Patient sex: F
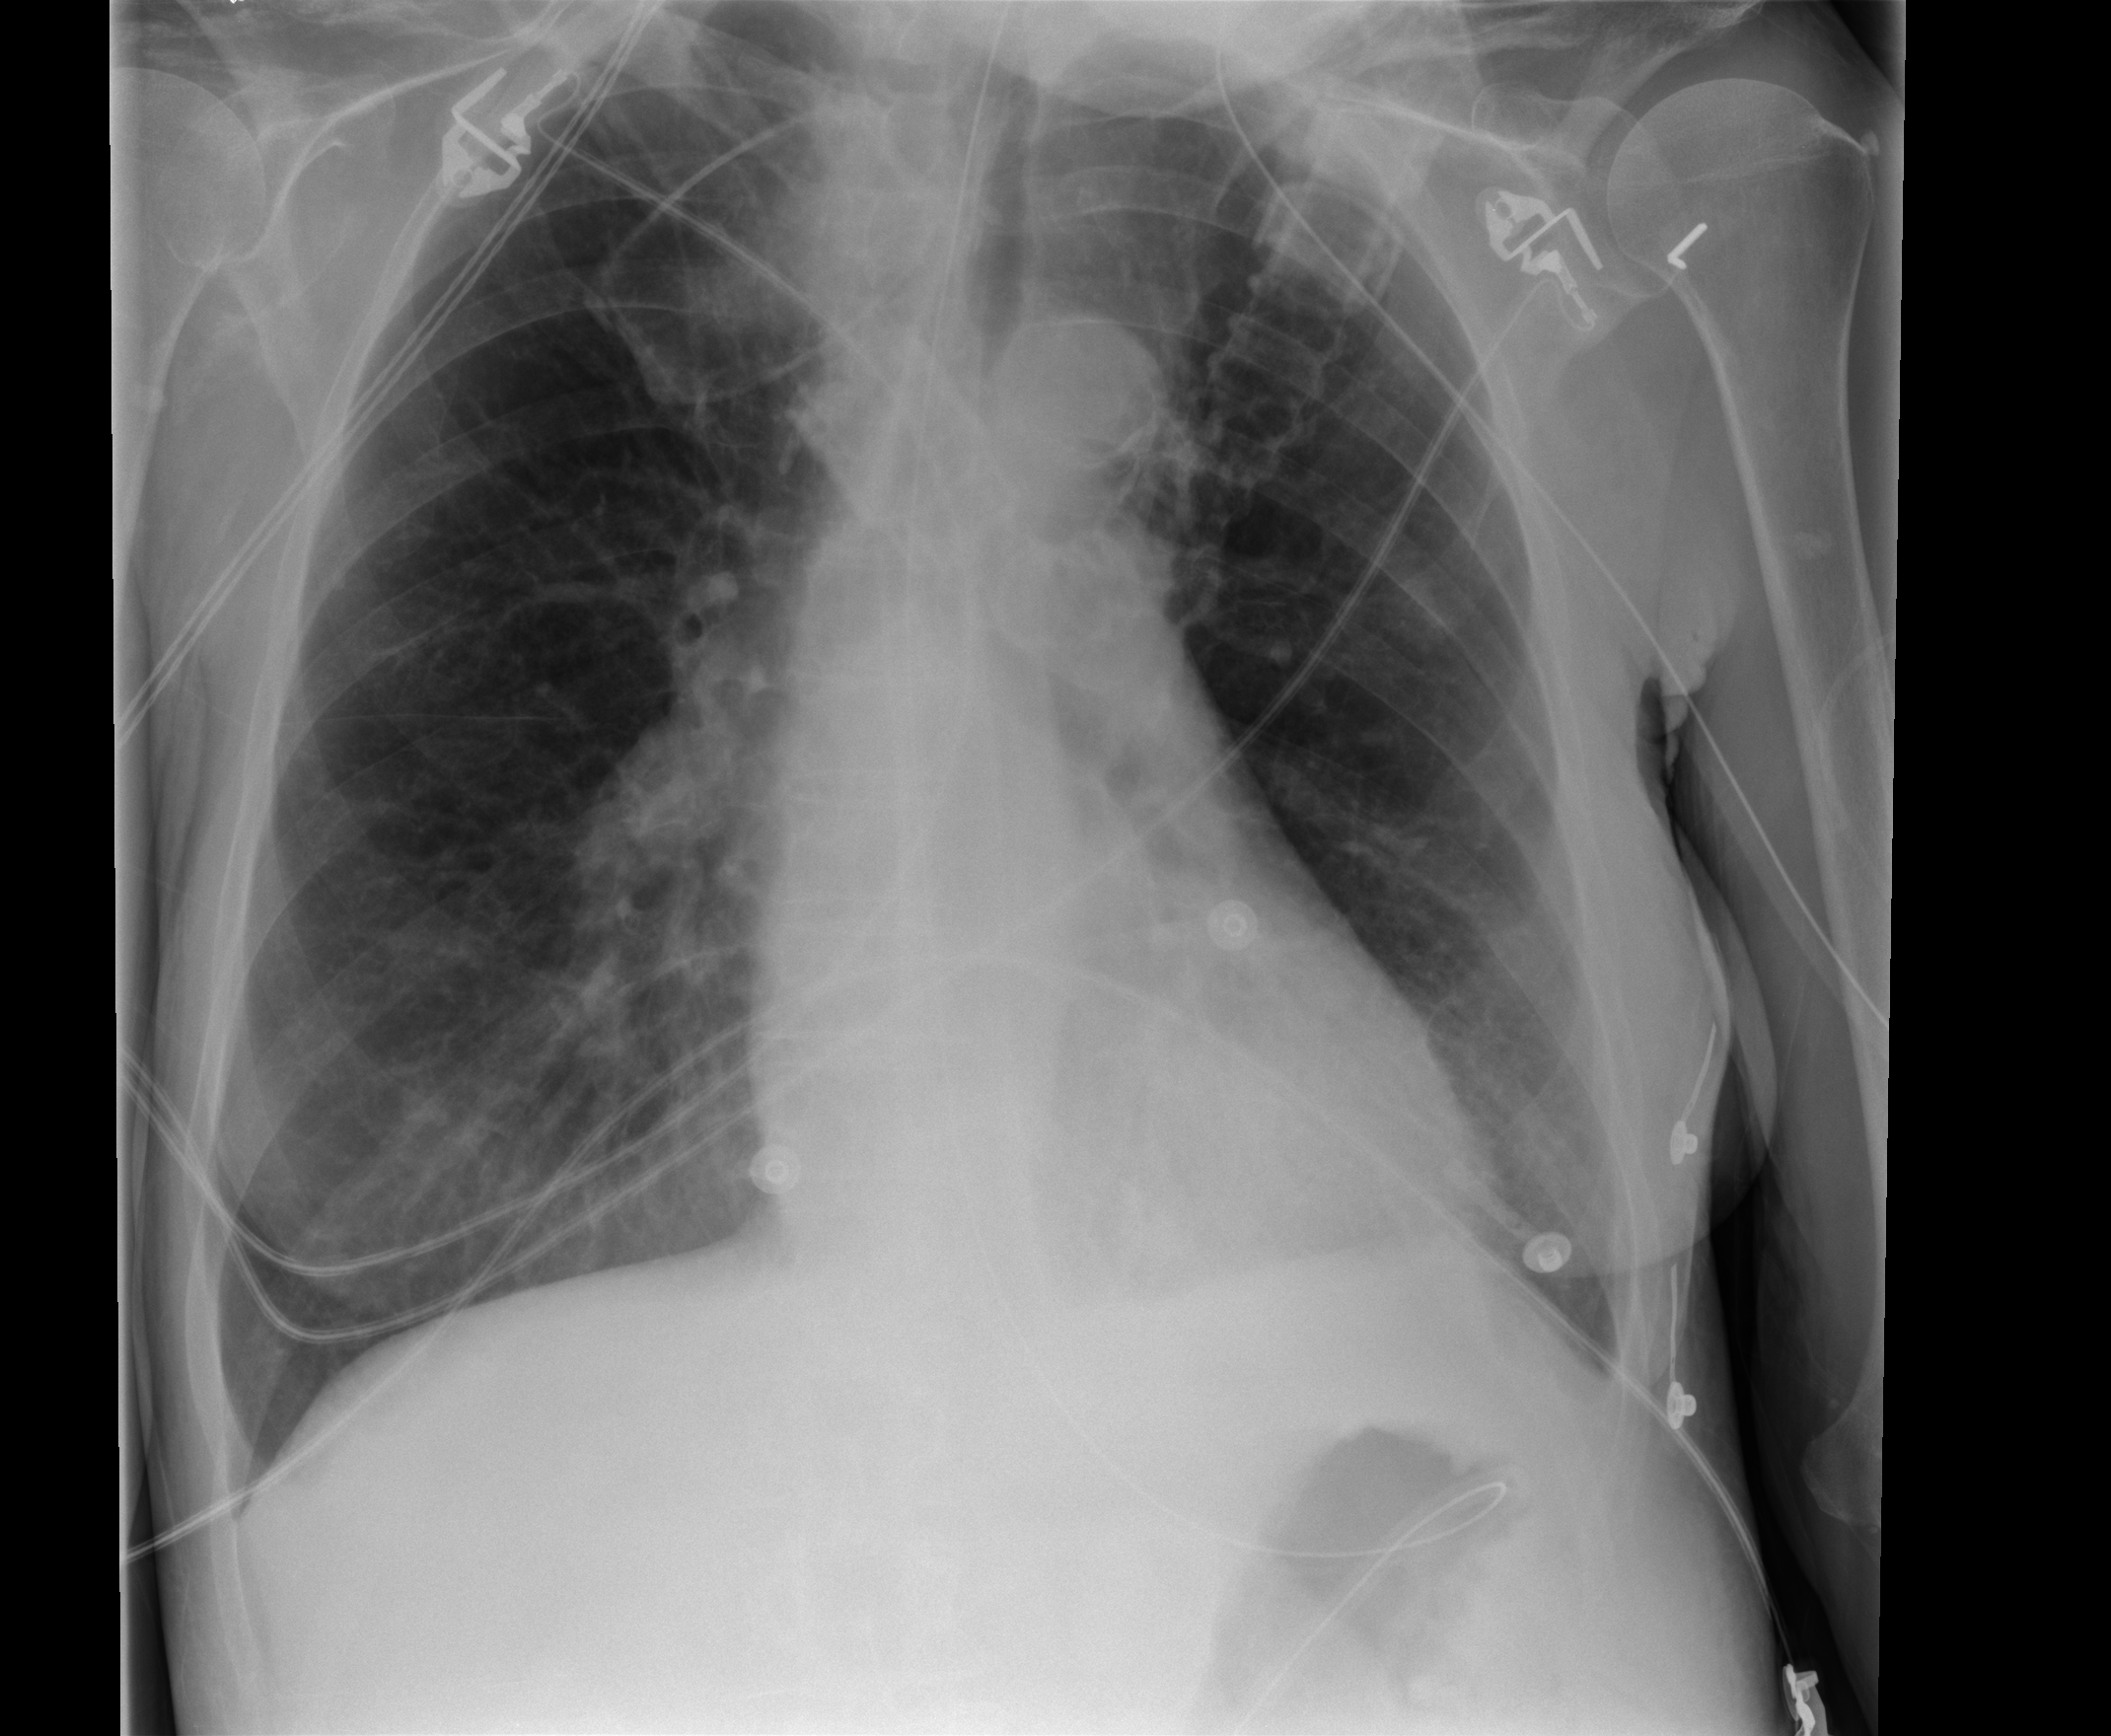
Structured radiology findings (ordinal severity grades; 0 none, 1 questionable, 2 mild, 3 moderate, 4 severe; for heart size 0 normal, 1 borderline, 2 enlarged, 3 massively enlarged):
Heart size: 0
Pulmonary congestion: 0
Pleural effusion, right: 0
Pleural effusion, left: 1
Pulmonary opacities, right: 0
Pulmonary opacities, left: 0
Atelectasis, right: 2
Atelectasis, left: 2